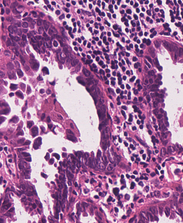
Tumor epithelial tissue: yes
Tumor-associated stroma tissue: yes
Normal tissue: no